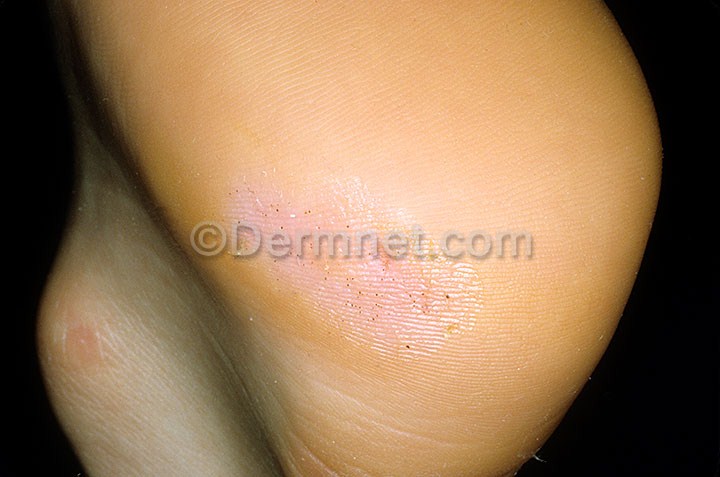
Disease: Warts Molluscum and other Viral Infections